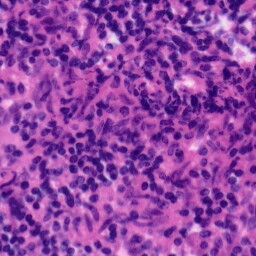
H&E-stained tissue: Tonsil